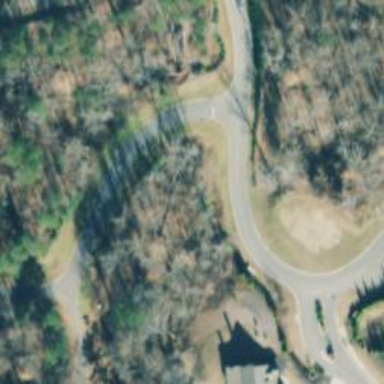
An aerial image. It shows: Residential road.